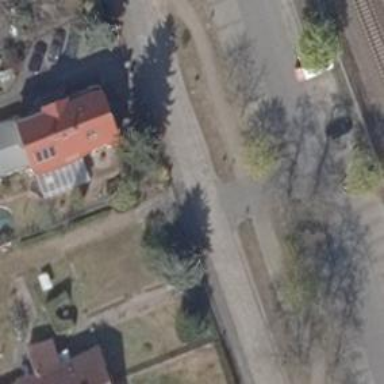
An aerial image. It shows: Asphalt parking aisle road for service vehicles.